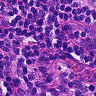
Metastatic tissue present: no